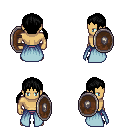
a pixel art fantasy rpg character, male body template, human, tanned skin, overskirt, magenta pants, black twin-tailed hairstyle, ghillies, shield, four views (front, back, left, right), 2x2 character sprite sheet, small pixel art, hard edges, no anti-aliasing